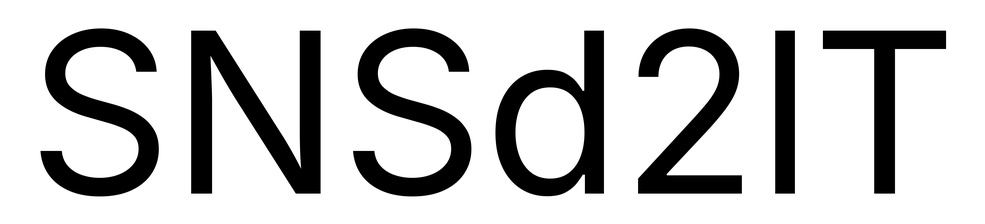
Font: Inter_Regular